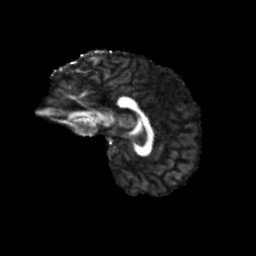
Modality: FA
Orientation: sagittal
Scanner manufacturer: siemens
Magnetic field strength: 3 T
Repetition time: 4 s
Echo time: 0.0594 s